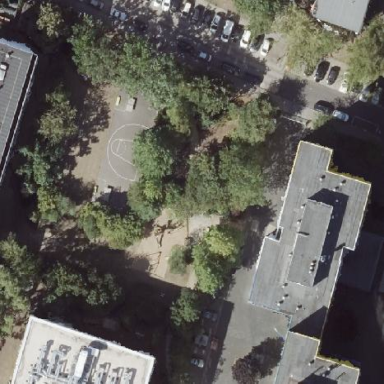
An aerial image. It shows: Park.